Aerial crown-view tile of a tropical tree (Barro Colorado Island, Panama), acquired 20241014:
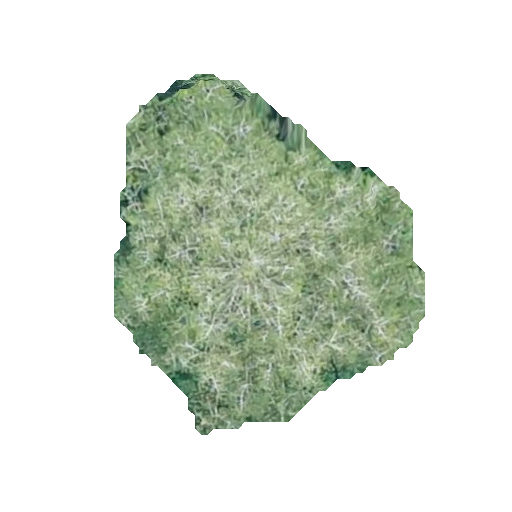
Species: Virola surinamensis
GBIF accepted scientific name: Virola surinamensis
Crown area: 120.498 m²